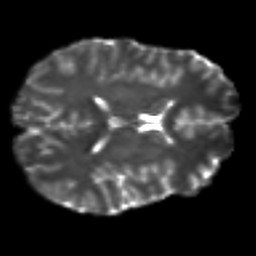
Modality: T2w
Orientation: axial
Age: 22
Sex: male
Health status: healthy
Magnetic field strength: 3 T
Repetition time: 8.4 s
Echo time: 0.0926 s